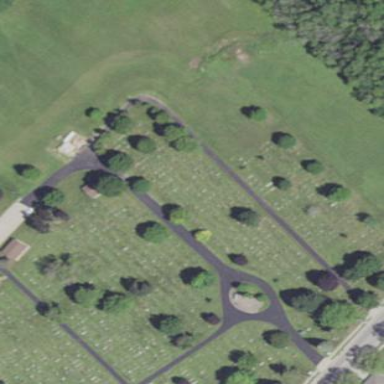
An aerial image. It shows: Cemetery.